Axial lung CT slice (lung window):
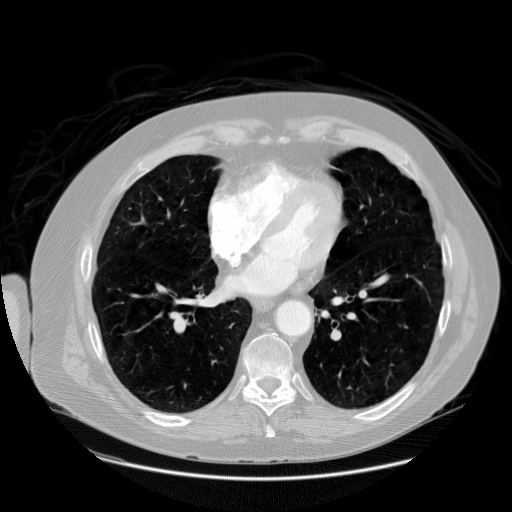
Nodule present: no